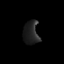
Tissue: prostate
Cell type: T cells
Senescence score: 0.8114
Nuclear area (px): 352
Mean DAPI intensity: 35.764